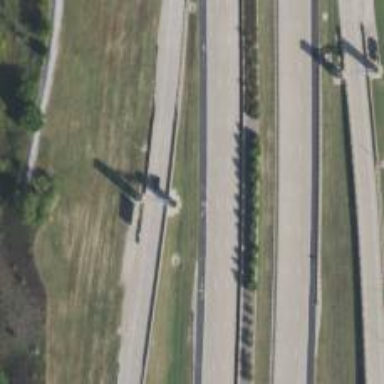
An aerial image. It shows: Toll gantry on the road.